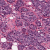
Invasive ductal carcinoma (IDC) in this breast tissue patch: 0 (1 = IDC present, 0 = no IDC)